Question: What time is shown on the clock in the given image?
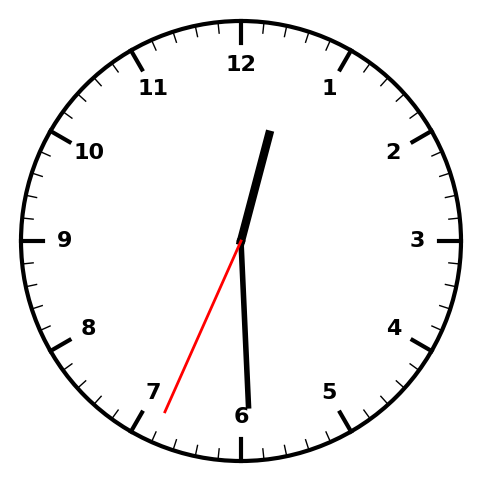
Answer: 12:29:34